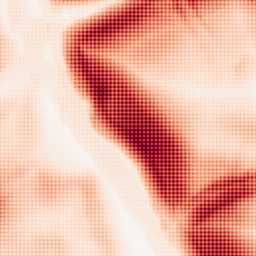
Category: morphological
Decomposition family: morphological_square
Decomposition parameters: operation: gradient
size: 20
Upsampling method: sinc_hamming
Upsampling parameters: scale: 8
kernel_size: 8
Upsampling scale: 8